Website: walmart
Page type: payment
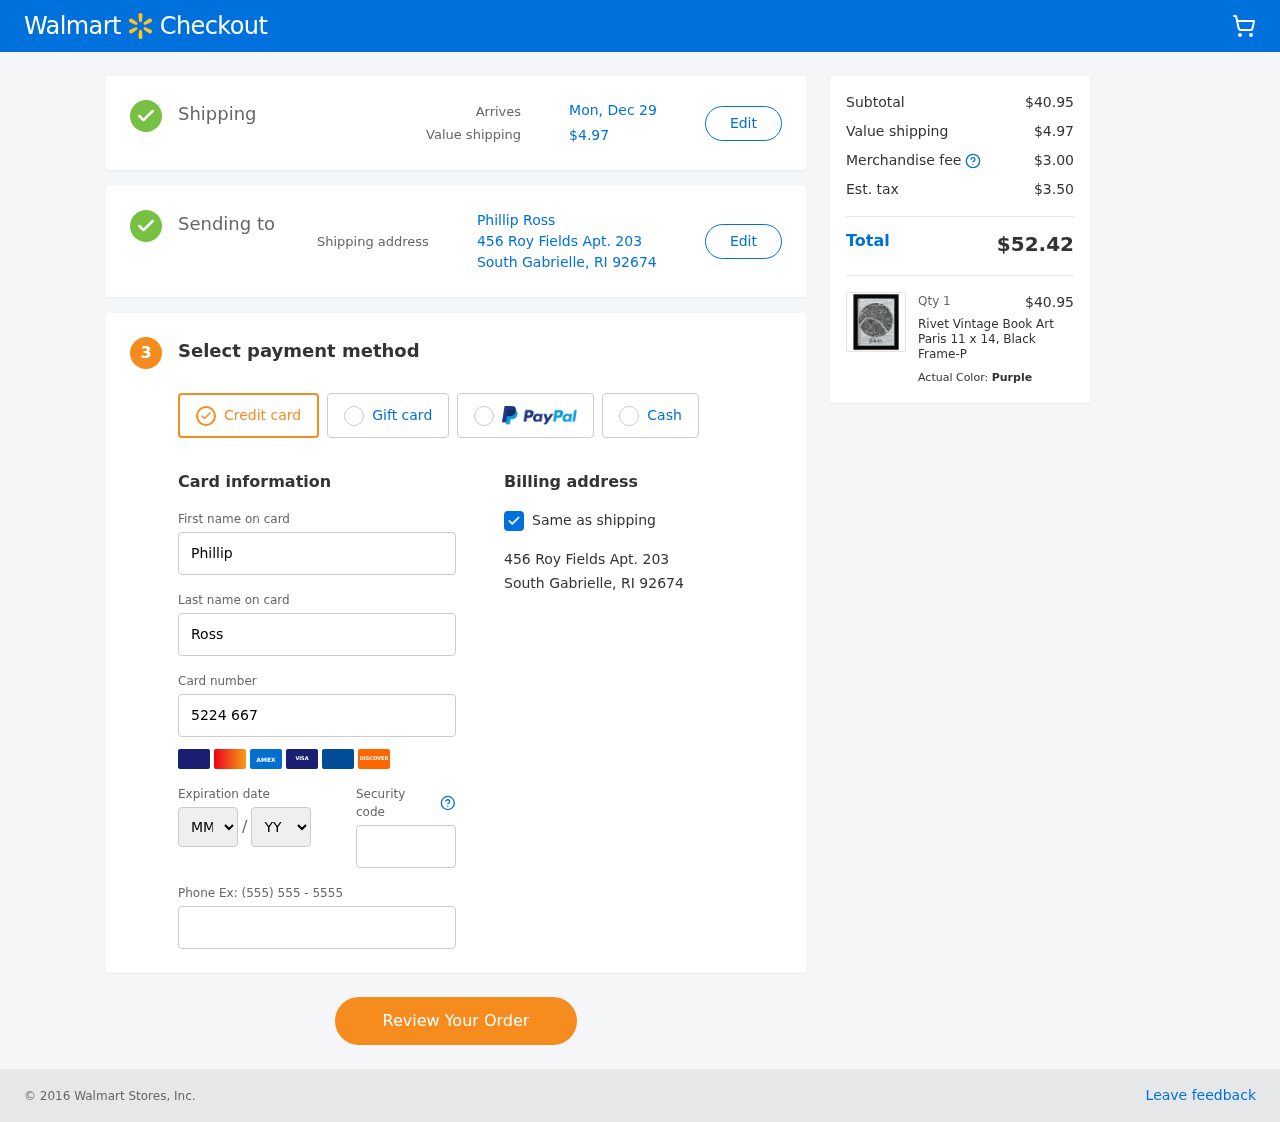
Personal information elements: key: PII_CARD_EXPIRY_MONTH
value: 04
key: PII_CARD_EXPIRY_YEAR
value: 30
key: PII_CITY_STATE_ZIP
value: South Gabrielle, RI 92674
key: PII_FULLNAME
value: Phillip Ross
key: PII_STREET
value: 456 Roy Fields Apt. 203
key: PII_FIRSTNAME
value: Phillip
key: PII_LASTNAME
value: Ross
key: PII_CARD_NUMBER
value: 5224 6675 7202 9002
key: PII_CARD_CVV
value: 566
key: PII_PHONE
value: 5423118710
Product elements: key: PRODUCT1_NAME
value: Rivet Vintage Book Art Paris 11 x 14, Black Frame-P
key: PRODUCT1_PRICE
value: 40.95
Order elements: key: ORDER_DELIVERY_DATE
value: Mon, Dec 29
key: ORDER_SHIPPING_COST
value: $4.97
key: ORDER_SUBTOTAL
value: $40.95
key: ORDER_MERCHANDISE_FEE
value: $3.00
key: ORDER_TAX
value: $3.50
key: ORDER_TOTAL
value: $52.42
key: ORDER_NUM_ITEMS
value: Qty 1